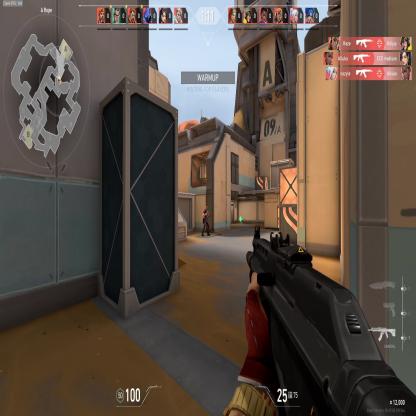
Label: enemy